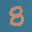
Label: 8